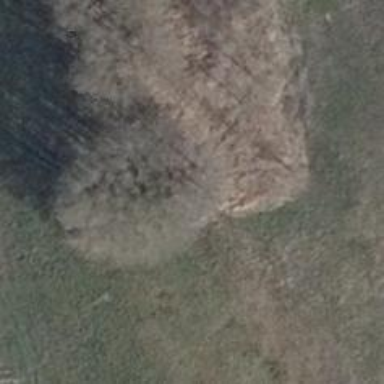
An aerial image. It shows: Beautiful tree in nature.